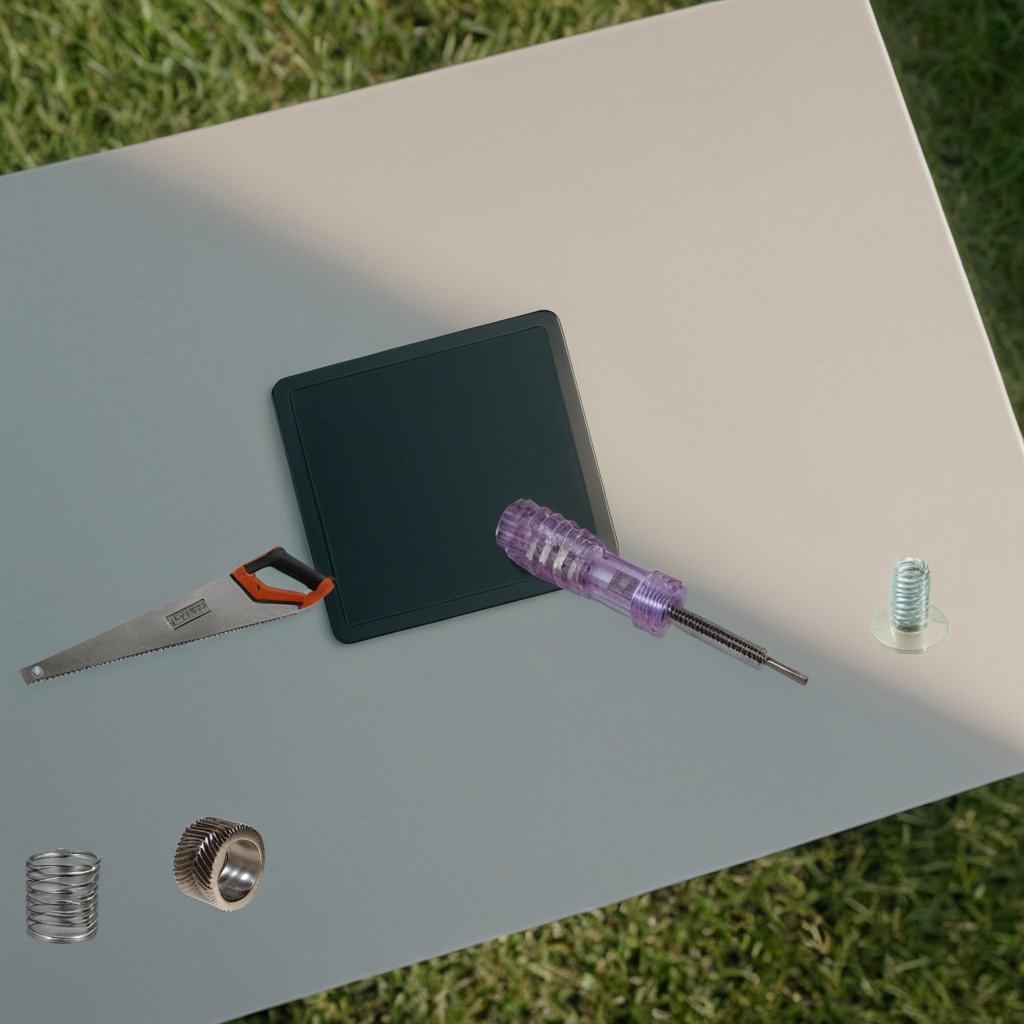
A steel gear with teeth, a metal machine screw, a coiled metal spring, a handheld metal saw, and a screwdriver are lying on the table.